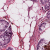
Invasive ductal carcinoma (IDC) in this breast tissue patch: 1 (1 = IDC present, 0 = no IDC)